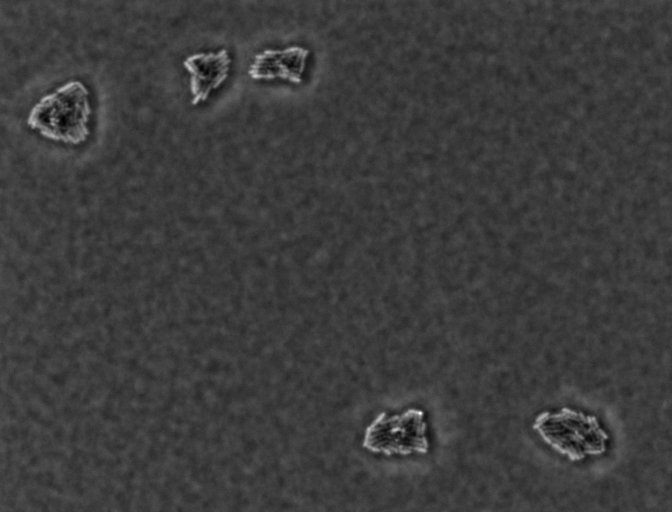
Escherichia coli 1612